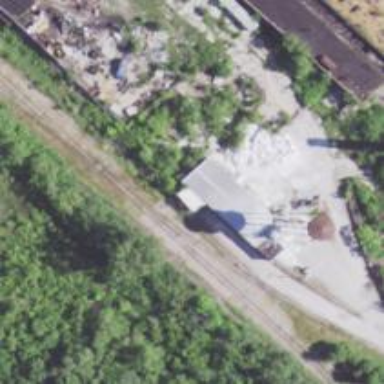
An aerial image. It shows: Disused railway spur line.